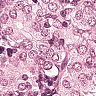
Metastatic tissue present: yes